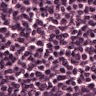
Metastatic tissue present: no